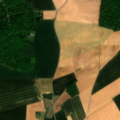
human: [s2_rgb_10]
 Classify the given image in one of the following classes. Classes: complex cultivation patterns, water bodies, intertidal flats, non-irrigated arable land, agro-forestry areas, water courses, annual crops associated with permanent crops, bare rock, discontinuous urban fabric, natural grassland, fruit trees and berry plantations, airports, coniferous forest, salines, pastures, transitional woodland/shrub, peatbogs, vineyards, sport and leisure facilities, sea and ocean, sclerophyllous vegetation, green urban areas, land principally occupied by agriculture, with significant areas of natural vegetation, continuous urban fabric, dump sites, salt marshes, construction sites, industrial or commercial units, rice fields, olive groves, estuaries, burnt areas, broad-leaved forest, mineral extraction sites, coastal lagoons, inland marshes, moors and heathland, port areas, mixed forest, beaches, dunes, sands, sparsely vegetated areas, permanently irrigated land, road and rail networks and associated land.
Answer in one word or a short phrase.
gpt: non-irrigated arable land, pastures, broad-leaved forest